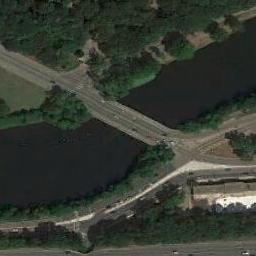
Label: bridge